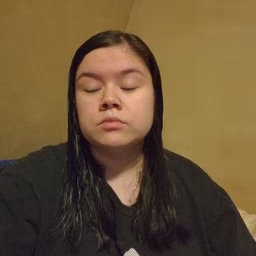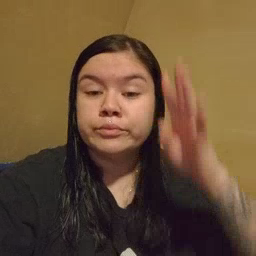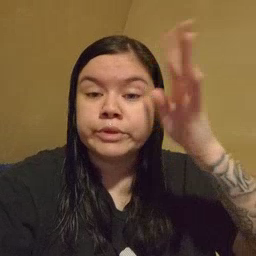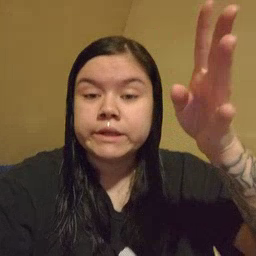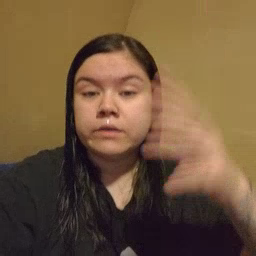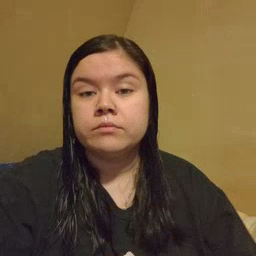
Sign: pretend